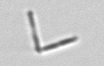
Label: Nanoneis